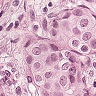
Metastatic tissue present: yes